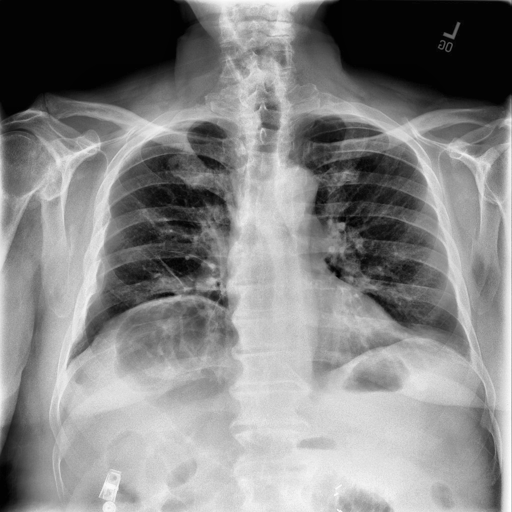
Finding: NORMAL